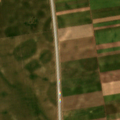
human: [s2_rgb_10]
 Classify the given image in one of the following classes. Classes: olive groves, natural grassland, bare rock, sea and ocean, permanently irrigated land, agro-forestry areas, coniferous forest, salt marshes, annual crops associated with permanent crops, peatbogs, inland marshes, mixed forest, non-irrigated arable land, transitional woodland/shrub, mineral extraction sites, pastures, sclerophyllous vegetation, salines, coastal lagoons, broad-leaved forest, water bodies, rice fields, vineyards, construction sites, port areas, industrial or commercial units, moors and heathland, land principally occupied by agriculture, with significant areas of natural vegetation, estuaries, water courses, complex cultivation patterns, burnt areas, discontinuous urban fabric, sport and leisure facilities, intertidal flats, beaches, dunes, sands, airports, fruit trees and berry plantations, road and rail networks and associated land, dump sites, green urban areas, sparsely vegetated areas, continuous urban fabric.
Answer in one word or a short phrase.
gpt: non-irrigated arable land